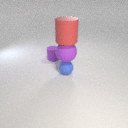
small purple rubber cylinder behind small blue rubber sphere